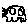
Label: car